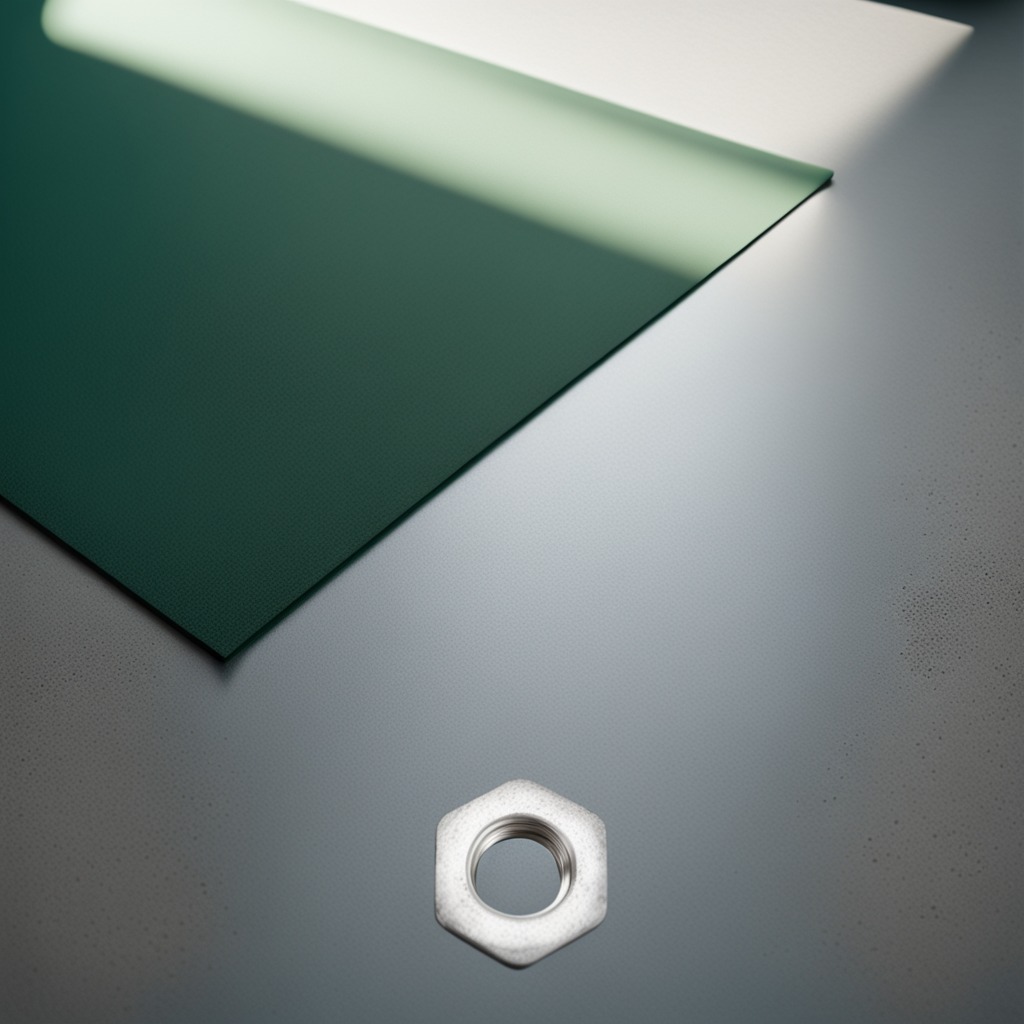
A metal nut lies on the tabletop.